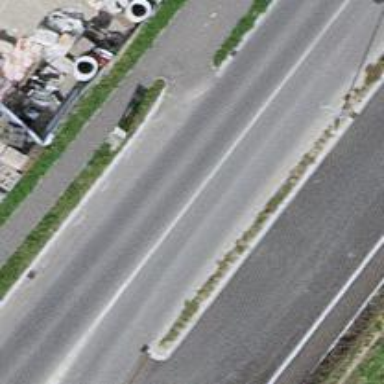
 featuring designated cycle lane on the left."